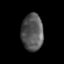
Tissue: skin
Cell type: Epithelial cells
Senescence score: 0.2512
Nuclear area (px): 787
Mean DAPI intensity: 85.958